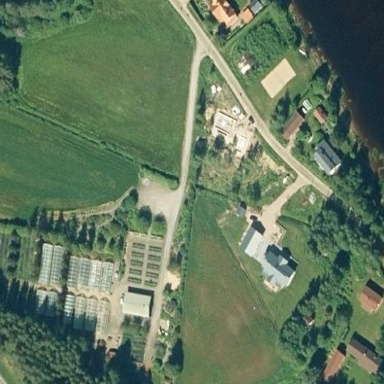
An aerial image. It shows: Area dedicated to greenhouse horticulture.